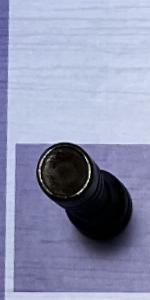
Label: Rook_Black